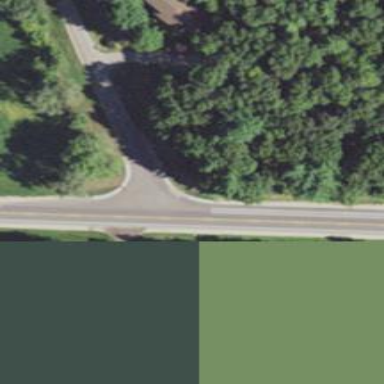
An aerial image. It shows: Tertiary road.